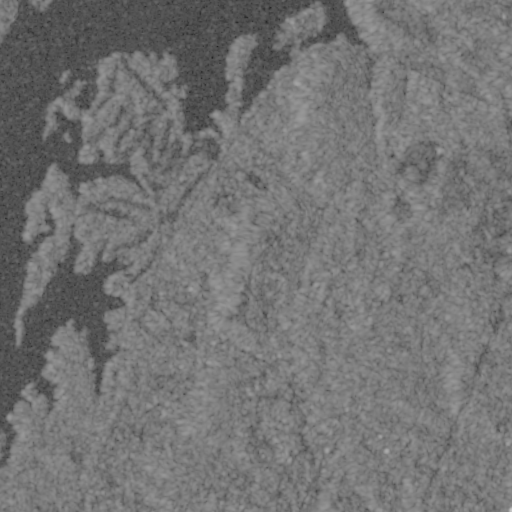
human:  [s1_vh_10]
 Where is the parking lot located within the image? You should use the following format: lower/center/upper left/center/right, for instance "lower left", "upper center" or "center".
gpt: The parking lot is located in the lower left of the image.
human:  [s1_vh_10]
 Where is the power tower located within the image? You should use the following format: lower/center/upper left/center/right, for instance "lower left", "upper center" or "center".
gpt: The power tower is located in the right of the image.
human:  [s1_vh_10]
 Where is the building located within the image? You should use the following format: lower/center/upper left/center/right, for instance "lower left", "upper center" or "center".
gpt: There is no building in the image.

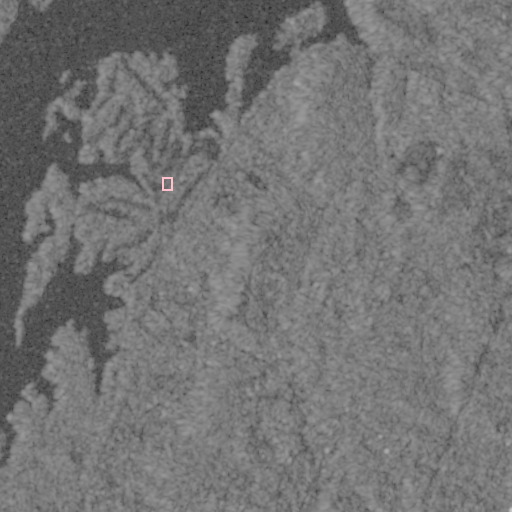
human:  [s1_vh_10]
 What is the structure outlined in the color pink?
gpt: The structure outlined in pink is a building.
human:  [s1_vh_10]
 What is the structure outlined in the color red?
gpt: There is no red outline.